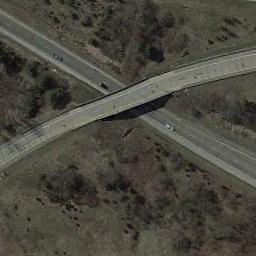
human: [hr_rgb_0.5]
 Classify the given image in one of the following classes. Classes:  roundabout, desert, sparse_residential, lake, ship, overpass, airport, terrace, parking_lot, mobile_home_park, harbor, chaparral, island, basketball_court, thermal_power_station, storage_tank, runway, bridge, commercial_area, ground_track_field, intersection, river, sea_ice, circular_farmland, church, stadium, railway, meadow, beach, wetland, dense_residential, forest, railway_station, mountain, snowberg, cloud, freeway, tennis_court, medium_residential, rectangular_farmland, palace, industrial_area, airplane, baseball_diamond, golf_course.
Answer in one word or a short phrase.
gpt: overpass